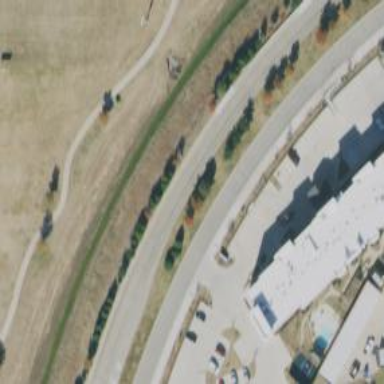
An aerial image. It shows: Tertiary road with separate sidewalk.